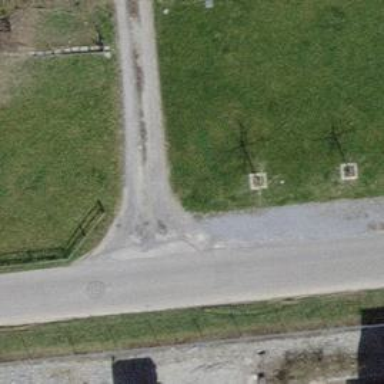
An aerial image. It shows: Gate.